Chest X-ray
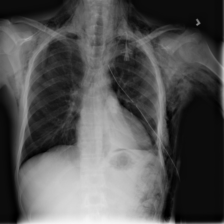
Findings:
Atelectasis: negative
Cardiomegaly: negative
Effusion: negative
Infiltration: negative
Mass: negative
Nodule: negative
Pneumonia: negative
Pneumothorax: positive
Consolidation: negative
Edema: negative
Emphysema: positive
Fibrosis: negative
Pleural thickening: negative
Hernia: negative